【题型】填空题　【知识点】平面几何　【难度】easy
在 $\triangle ABC$ 中，$\angle A = 80^\circ$，$\odot O$ 截 $\triangle ABC$ 三边所得的线段相等，那么 $\angle BOC$ 的度数是 \underline{\hspace{2cm}}．

\vspace{0.5cm}
【解答】

\noindent \textbf{【答案】} $130^\circ$

\noindent \textbf{【详解】} 解：如图，点$D$、$E$、$F$、$G$、$M$、$N$为$\odot O$与$\triangle ABC$的交点，过点$O$作$OK \perp DE$，$OH \perp FG$，$OP \perp MN$，

$\because \odot O$截$\triangle ABC$三边所得的线段相等，
$\therefore OK=OH=OP$，
$\therefore BO$和$CO$分别平分$\angle ABC$和$\angle ACB$，
$\therefore \angle CBO=\dfrac{1}{2}\angle ABC$，$\angle BCO=\dfrac{1}{2}\angle ACB$，
$\because \angle A=80^\circ$，
$\therefore \angle ABC+\angle ACB=100^\circ$，
$\therefore \angle CBO+\angle BCO=\dfrac{1}{2}(\angle ABC+\angle ACB)=50^\circ$，
$\therefore \angle BOC=180^\circ-(\angle CBO+\angle BCO)=130^\circ$，

故答案为：$130^\circ$．

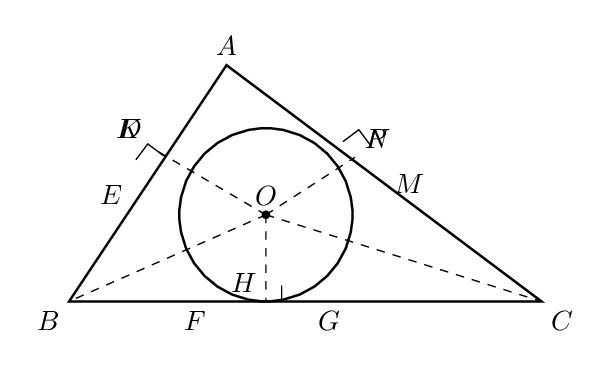